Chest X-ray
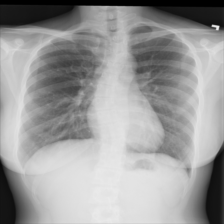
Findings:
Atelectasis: negative
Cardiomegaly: negative
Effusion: negative
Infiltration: negative
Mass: negative
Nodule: negative
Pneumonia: negative
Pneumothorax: negative
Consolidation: negative
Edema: negative
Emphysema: negative
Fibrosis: negative
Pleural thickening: negative
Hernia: negative